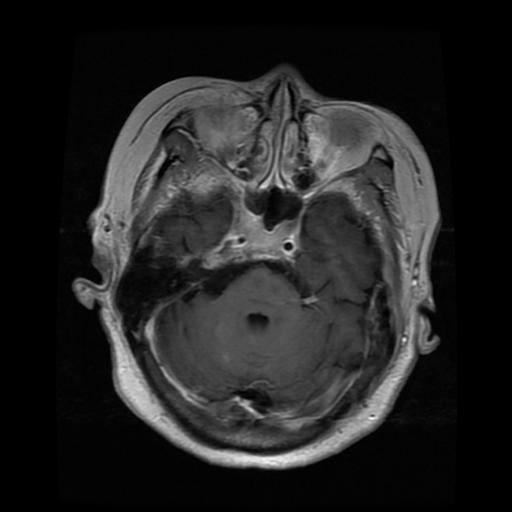
Label: pituitary